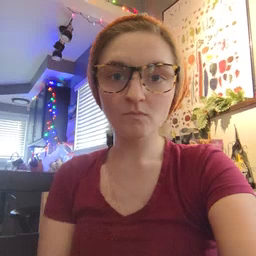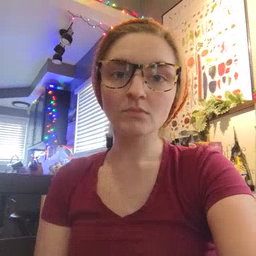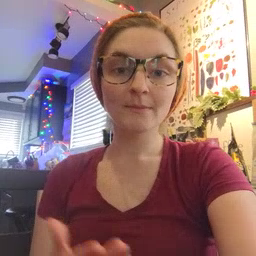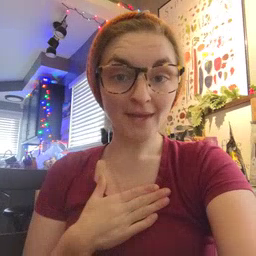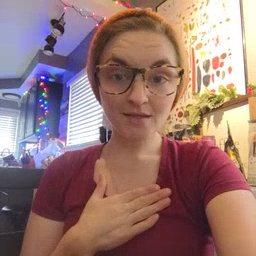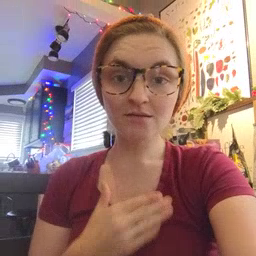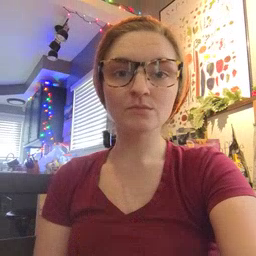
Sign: minemy